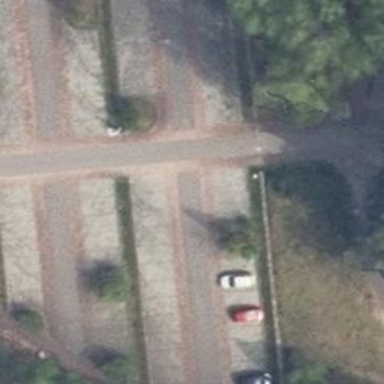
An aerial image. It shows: Parking aisle designated as service road.